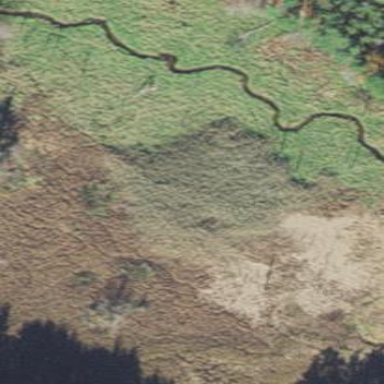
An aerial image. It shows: Marsh wetland.